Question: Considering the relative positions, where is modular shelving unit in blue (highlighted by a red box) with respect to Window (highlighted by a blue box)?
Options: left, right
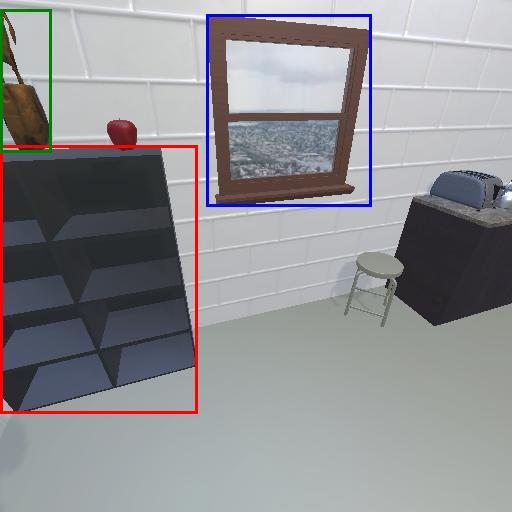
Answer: left